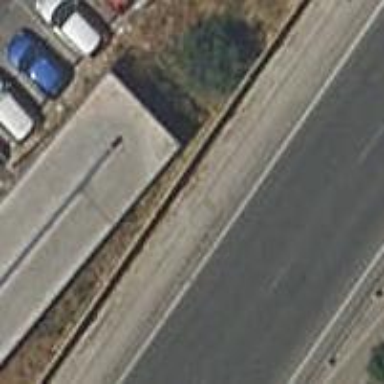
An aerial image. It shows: Footway bridge with concrete surface and ramp.